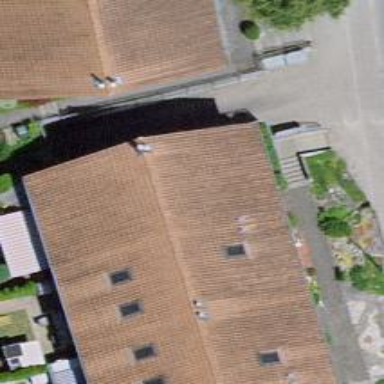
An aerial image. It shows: Residential building.